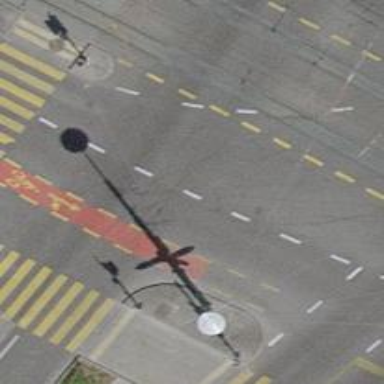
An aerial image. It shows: Road with traffic signals.